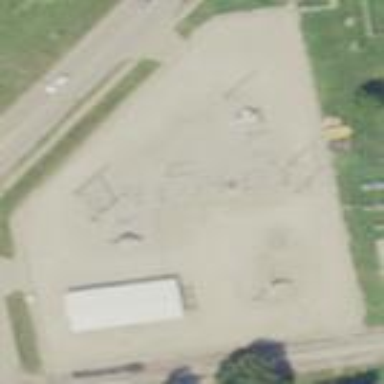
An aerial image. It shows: Power substation.